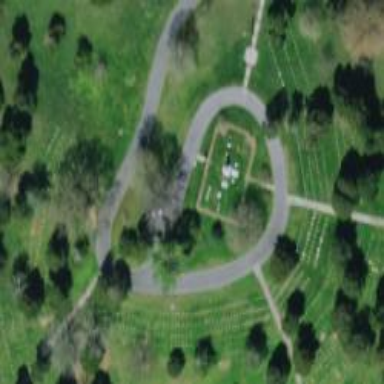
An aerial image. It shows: Historic tomb with tombstone.